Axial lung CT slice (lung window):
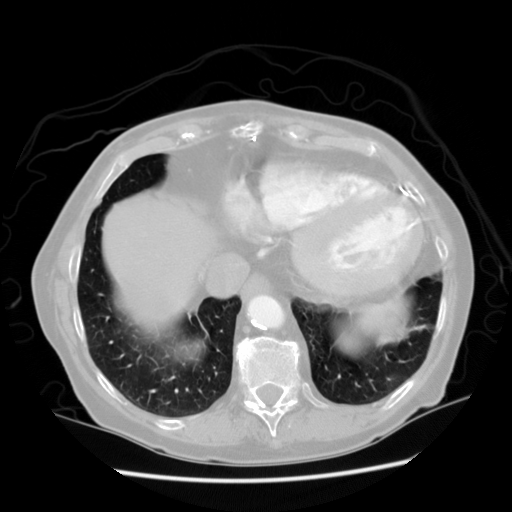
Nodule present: no